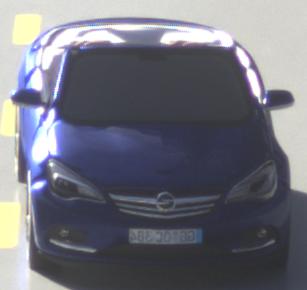
Make: Opel
Model: Cascada 1.4 Turbo
Detailed model: Cascada
Model produced from: 2013/03
Model produced until: 2015/01
Doors: 2
Color: blue
Road condition: wet road
Daytime: sunrise or sunset
Contrast: medium contrast